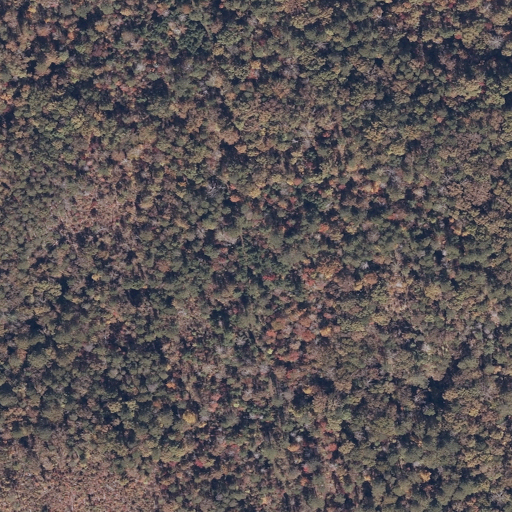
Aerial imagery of ridge(s) in Alabama named Devils Backbone containing deciduous forest, mixed forest, and evergreen forest